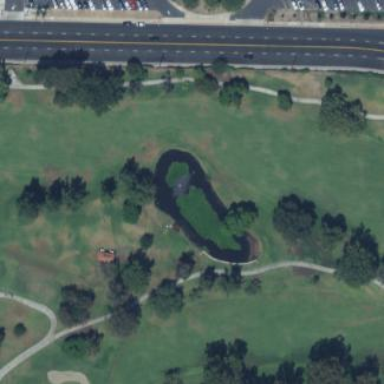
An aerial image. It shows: Water hazard in golf course. The hazard is natural water feature.